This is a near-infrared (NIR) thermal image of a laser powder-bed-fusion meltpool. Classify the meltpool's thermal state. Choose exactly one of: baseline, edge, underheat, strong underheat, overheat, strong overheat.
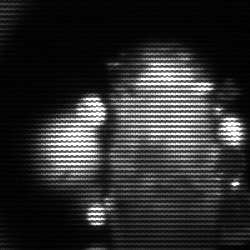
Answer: strong underheat